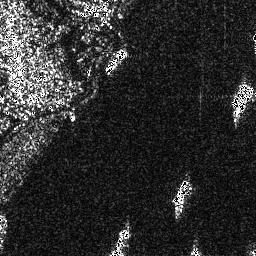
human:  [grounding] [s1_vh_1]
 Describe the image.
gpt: In the satellite image, there is  <ref>1 medium ship </ref> <box>[[40, 18, 49, 28, 0]]</box> located at top,  <ref>1 medium ship </ref> <box>[[90, 31, 98, 41, 0]]</box> located at right,  <ref>1 medium ship </ref> <box>[[66, 69, 75, 79, 0]]</box> located at bottom right,  <ref>1 medium ship </ref> <box>[[41, 87, 51, 99, 0]]</box> located at bottom.